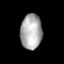
Tissue: lung
Cell type: Epithelial cells
Senescence score: 0.2134
Nuclear area (px): 737
Mean DAPI intensity: 173.307